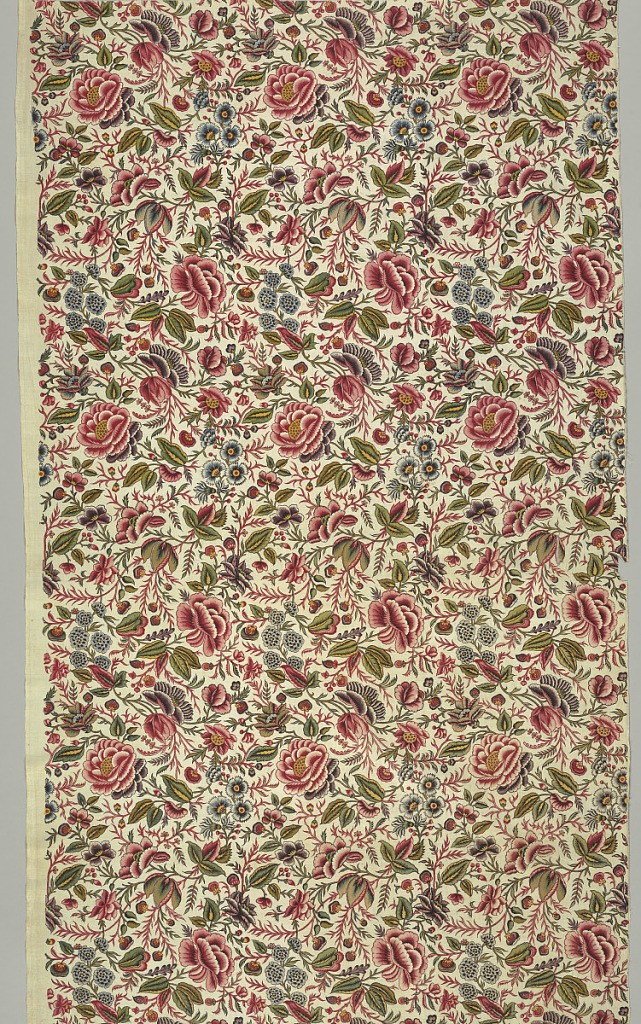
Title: Textile
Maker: Oberkampf & Cie., Jouy-en-Josas, France, 1759–1815
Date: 1785–90
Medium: cotton Technique: block printed on plain weave
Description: All-over pattern of large scale flowers on branching stems, printed in polychrome red, green, yellow, blue, and purple on white ground.